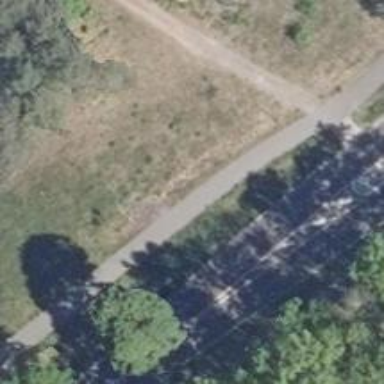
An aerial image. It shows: Asphalt path.